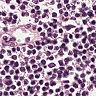
Metastatic tissue present: no